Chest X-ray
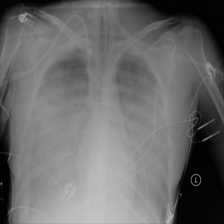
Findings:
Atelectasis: negative
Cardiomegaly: negative
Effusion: negative
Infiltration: negative
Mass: negative
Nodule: negative
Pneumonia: positive
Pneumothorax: negative
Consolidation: negative
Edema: positive
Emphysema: negative
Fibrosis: negative
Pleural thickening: negative
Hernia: negative